Question: How to read and compare strings from dynamic output console in C Programming?
Consider, you will get one output at a time. You need to consider the output from a Program as an input to other program function. The example output of the Program 1 as follows,
A123#345H5KGH3***STATE***GETRUNOMMUNICATION5619***CONNECTED***HIEDSAKNFH***OK***

I need to get the statement if this statement present in the output console, then the next program(function) will start.
Note:
1. I am getting one output at a time
2. Consider the first output as "A" the next one will be "A1" and the following output as "A12".
3. I thought to use array to store values, but the output range( unlimited) makes it very lengthy and difficult to configure before hand ,since the length of the array is unknown.
4. If the specified statement appears in the output console, then it should prompt some message.
5. No spaces in between the two continues outputs.
I thought to use strings, so my question are as follows,
1. How to read the string from output console, when the length of the string is unknown?
2. What function I need to use to perform the comparison ( I already know the statement "STATE:CONNECTEDOK") with unknown length of output?
3. How to store the output data, when the range or length is unknown?
Thank you.
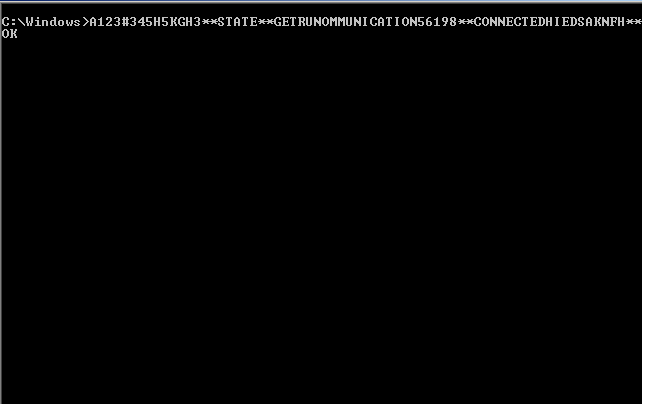
Answer: Assuming you don't mean that you want to identify the data from the actual console window, but instead that you can pipe the data to your program, I think the best bet is to use a <URL>.
You simply read a character at a time, and feed it into the state machine.